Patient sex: M
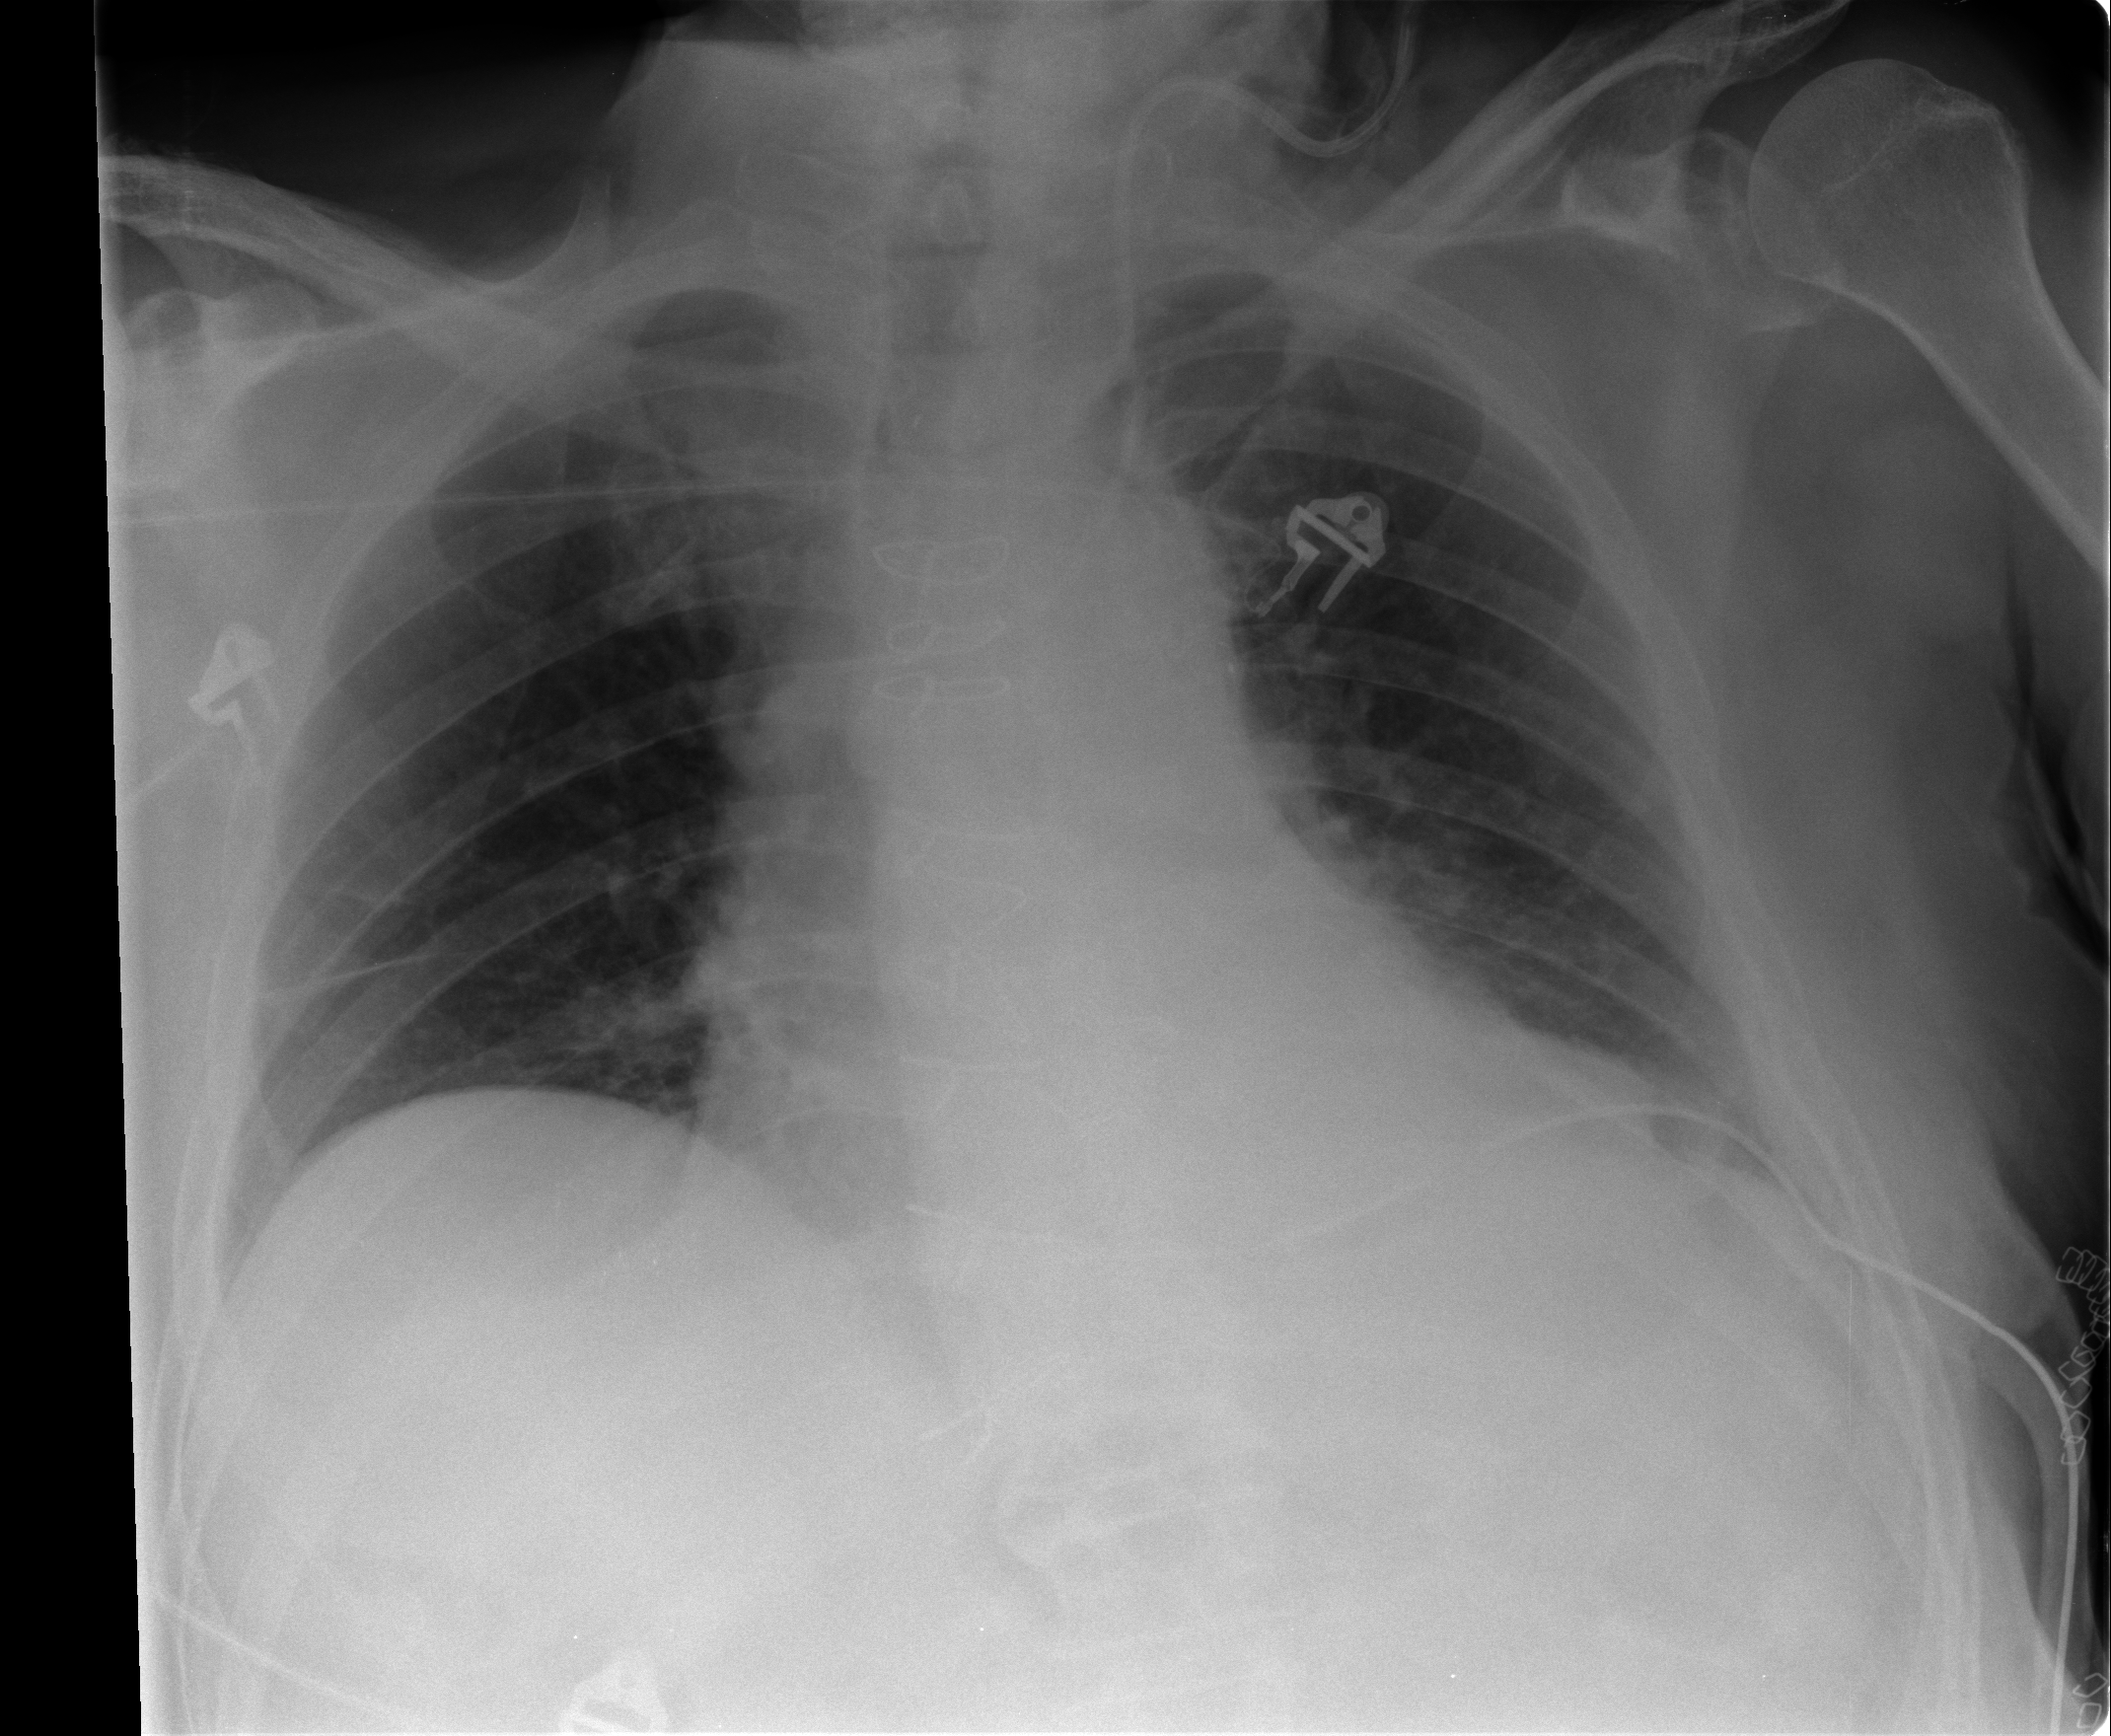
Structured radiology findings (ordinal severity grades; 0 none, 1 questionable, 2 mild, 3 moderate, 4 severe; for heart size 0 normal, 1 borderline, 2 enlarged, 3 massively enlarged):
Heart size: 0
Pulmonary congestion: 0
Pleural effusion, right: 0
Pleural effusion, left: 1
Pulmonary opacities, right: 0
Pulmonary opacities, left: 0
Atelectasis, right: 0
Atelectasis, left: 0